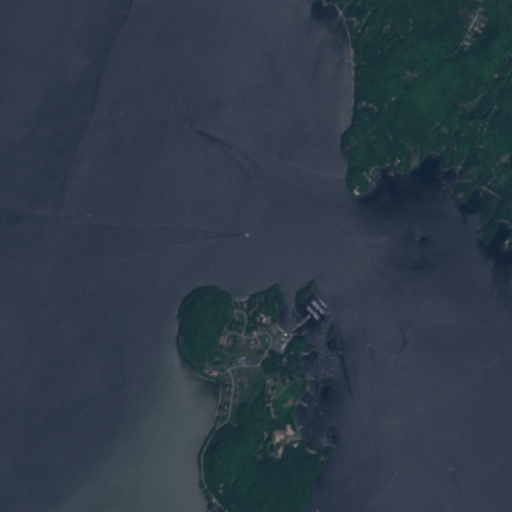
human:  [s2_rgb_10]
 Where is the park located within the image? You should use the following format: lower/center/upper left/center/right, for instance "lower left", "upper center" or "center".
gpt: The park is located in the lower center of the image.
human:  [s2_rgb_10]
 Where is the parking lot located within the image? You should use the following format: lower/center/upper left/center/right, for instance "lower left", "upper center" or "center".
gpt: The parking lot is located in the lower center of the image.
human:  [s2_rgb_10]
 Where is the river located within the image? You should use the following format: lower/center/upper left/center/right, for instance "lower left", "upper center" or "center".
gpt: The river is located in the left of the image.
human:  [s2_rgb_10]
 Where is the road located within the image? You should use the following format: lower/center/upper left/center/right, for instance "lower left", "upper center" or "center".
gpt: There is no road in the image.